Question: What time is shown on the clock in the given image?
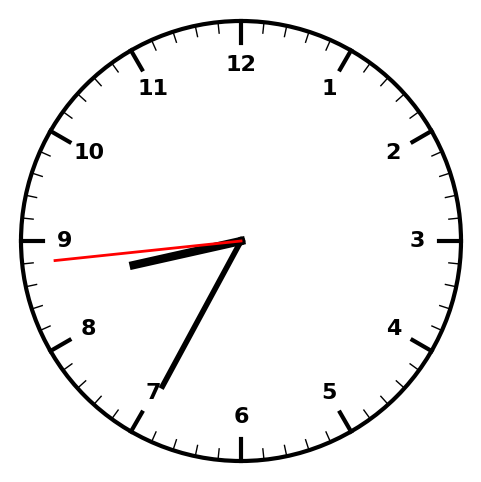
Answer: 08:34:44